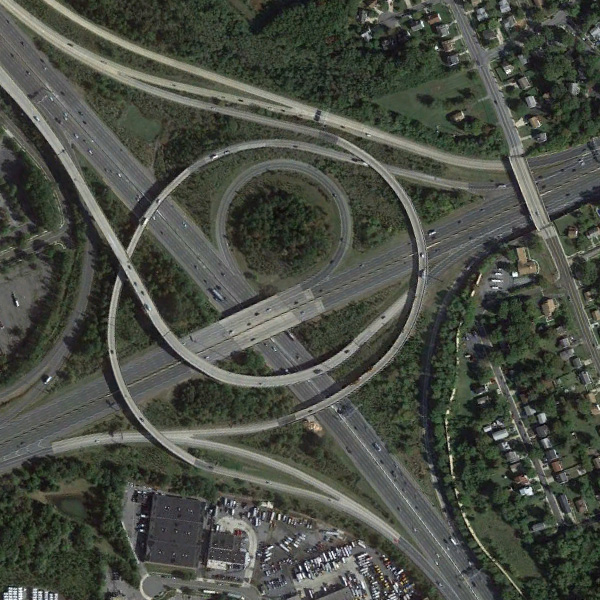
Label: Viaduct